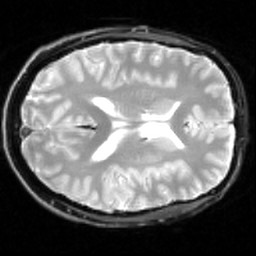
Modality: inplaneT2
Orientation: axial
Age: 25
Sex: male